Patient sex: F
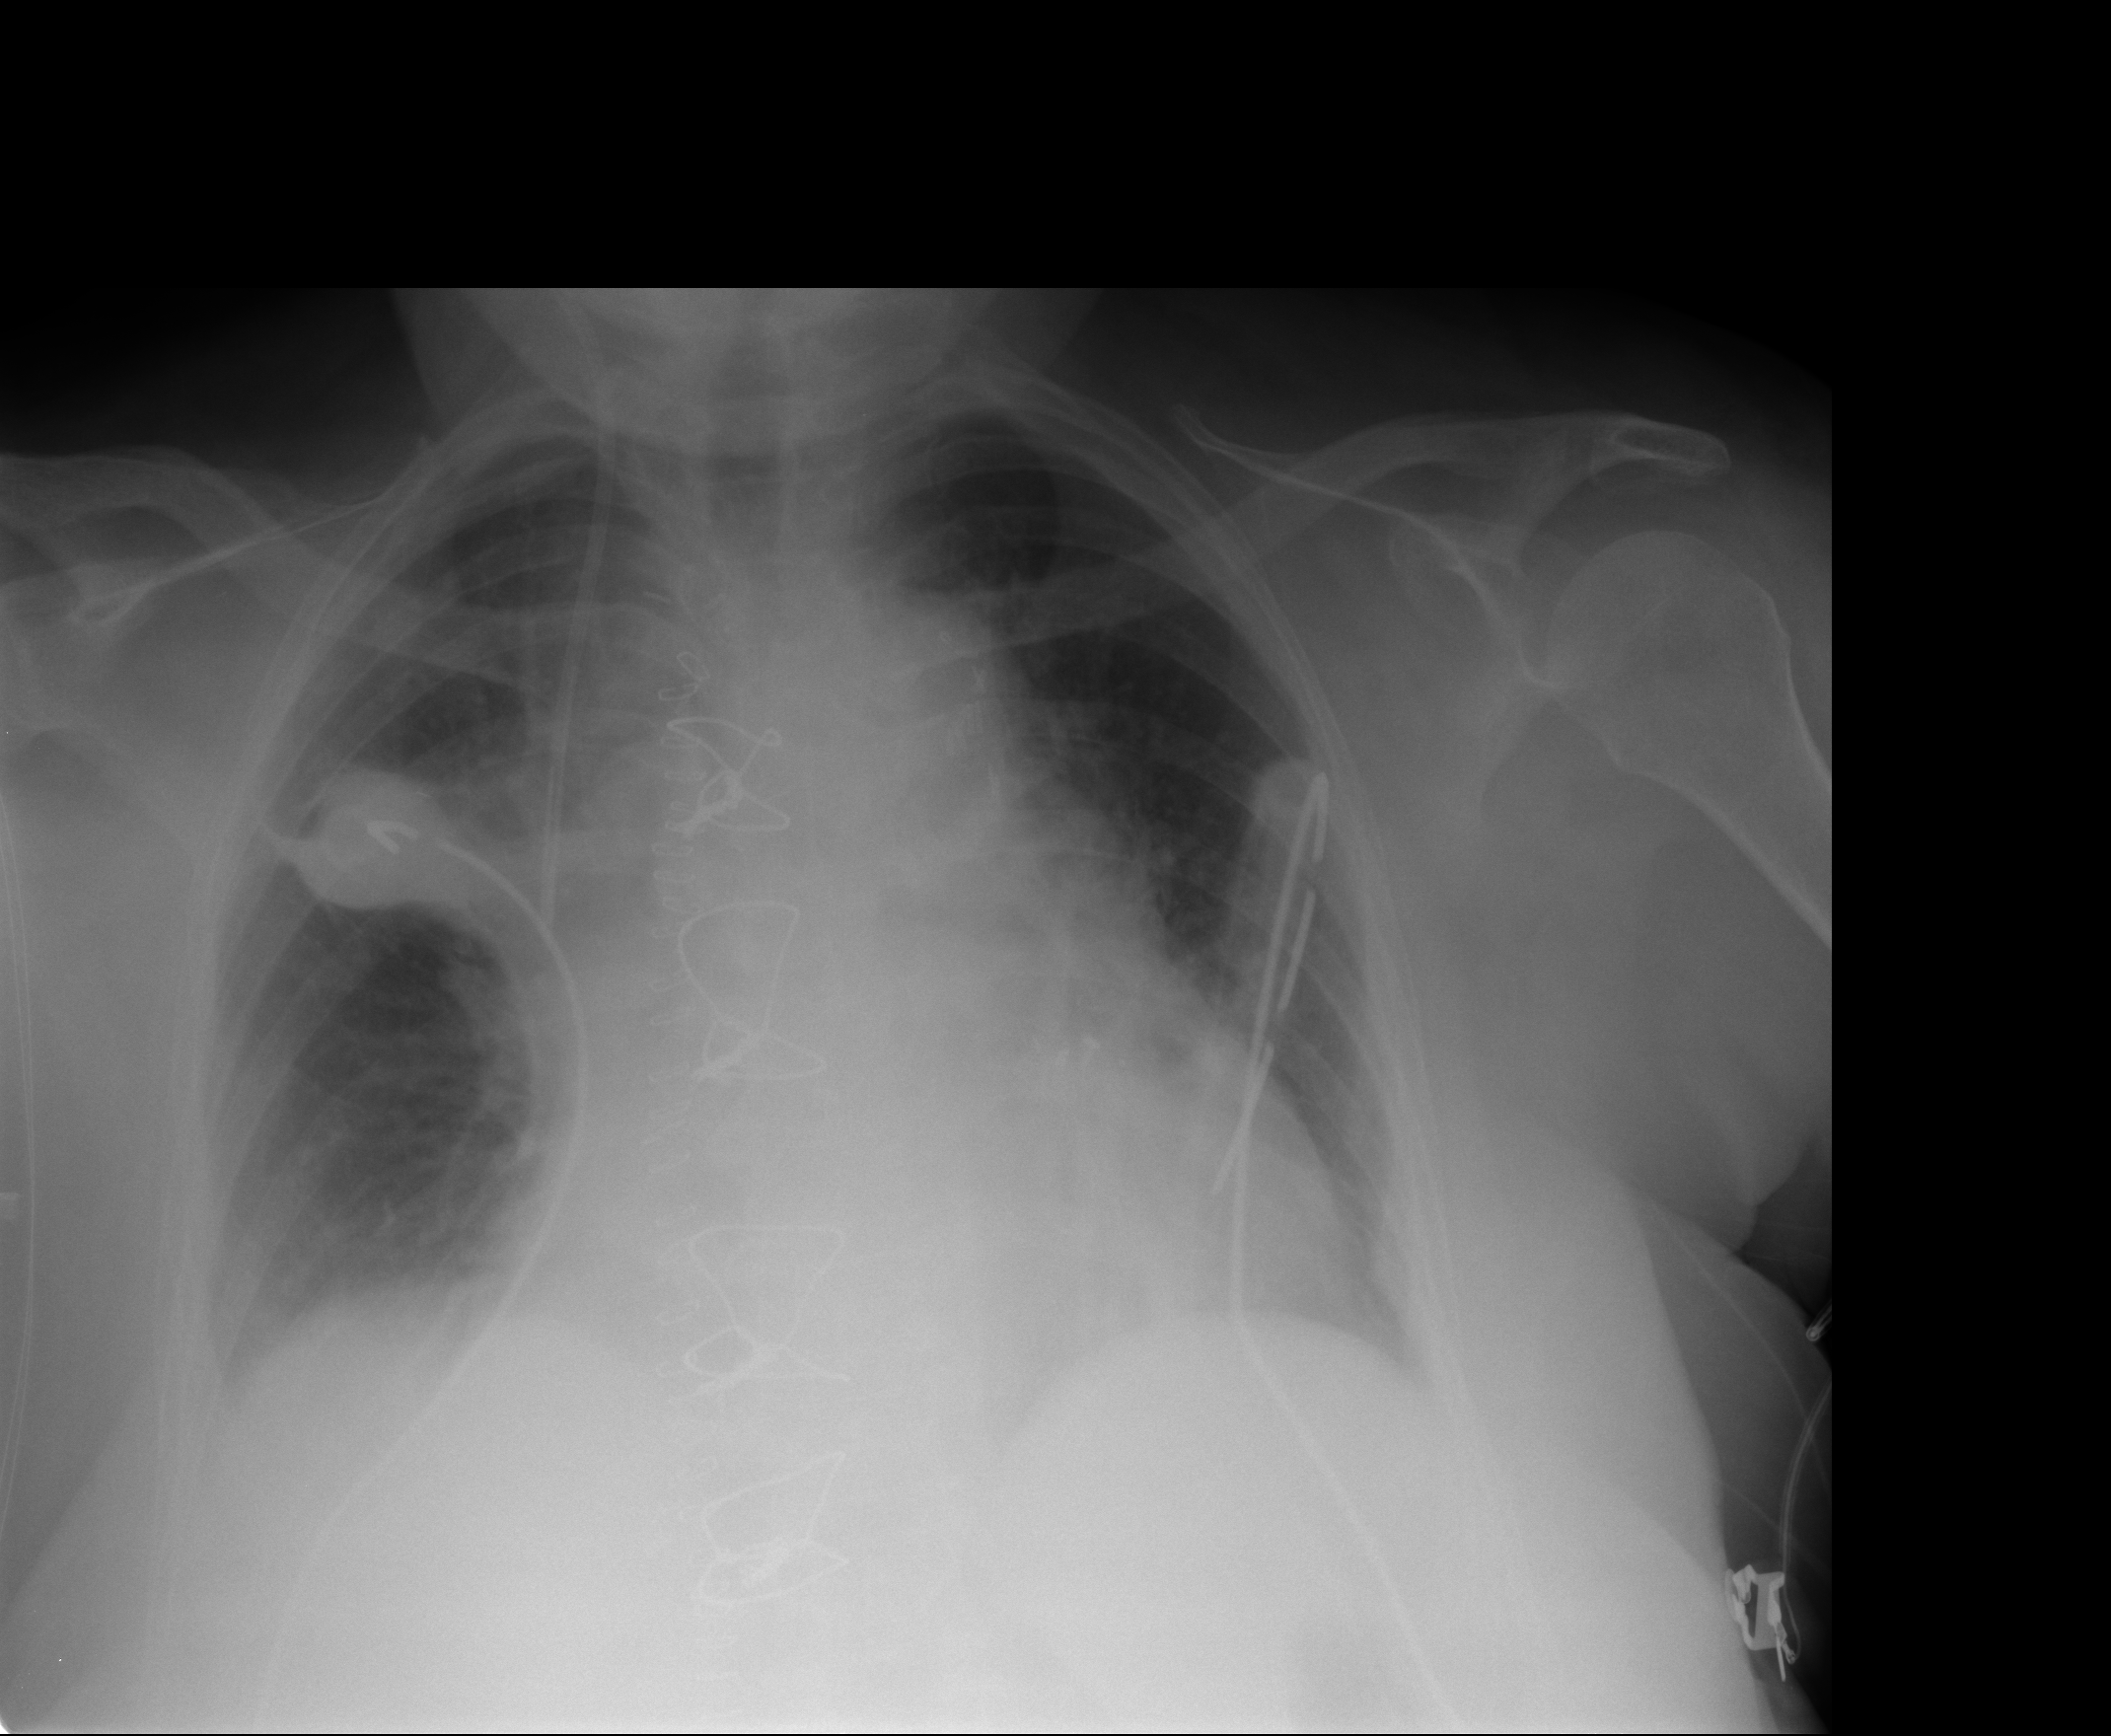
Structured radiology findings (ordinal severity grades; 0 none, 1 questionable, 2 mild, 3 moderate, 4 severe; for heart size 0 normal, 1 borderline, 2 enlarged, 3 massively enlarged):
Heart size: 2
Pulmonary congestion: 2
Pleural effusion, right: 1
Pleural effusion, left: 0
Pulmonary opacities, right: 1
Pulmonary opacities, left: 0
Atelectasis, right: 2
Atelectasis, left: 0